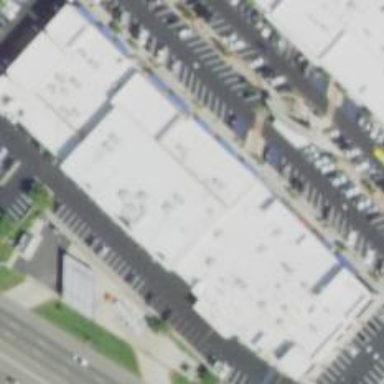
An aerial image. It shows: Retail building.